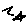
Label: star